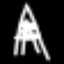
Label: The Eiffel Tower